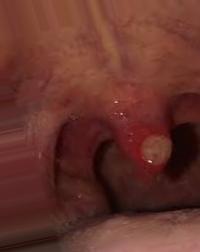
Condition: Mouth Ulcer